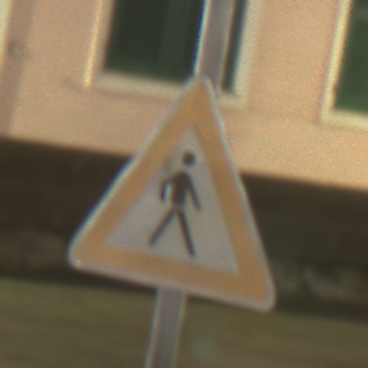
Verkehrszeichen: FussgaengerLinks
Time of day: Night
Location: Outdoor (Urban)
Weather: PartlyCloudy
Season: NotSpecified
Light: Artificial